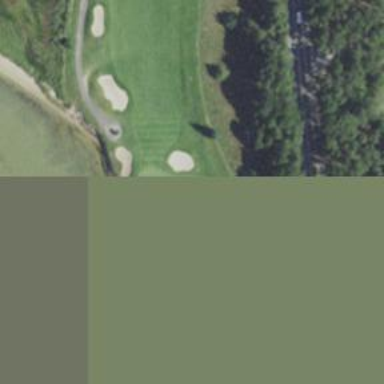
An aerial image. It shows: View of golf hole.